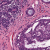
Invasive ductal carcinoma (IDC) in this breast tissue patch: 0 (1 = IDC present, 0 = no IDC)